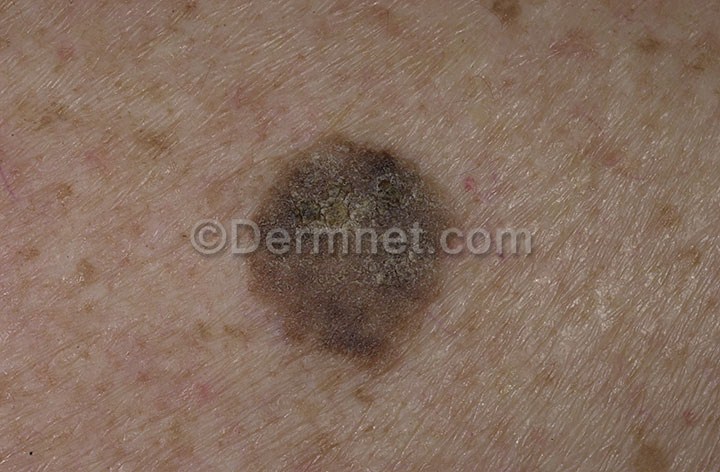
Disease: Seborrheic Keratoses and other Benign Tumors